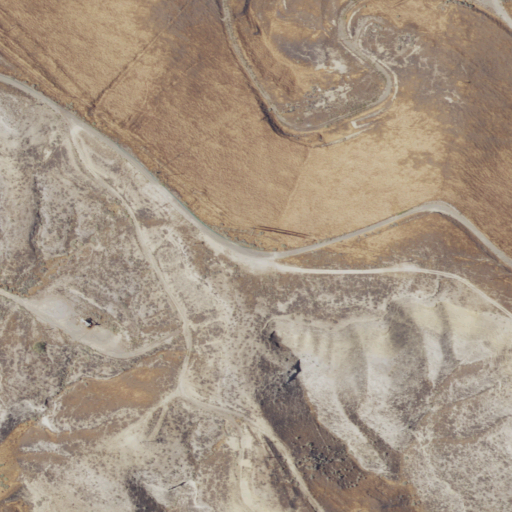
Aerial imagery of ridge(s) in California named La Aleta containing grassland, shrub, and low intensity development